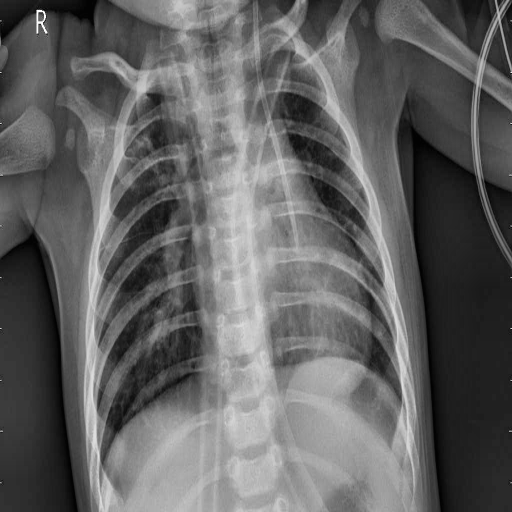
Finding: PNEUMONIA